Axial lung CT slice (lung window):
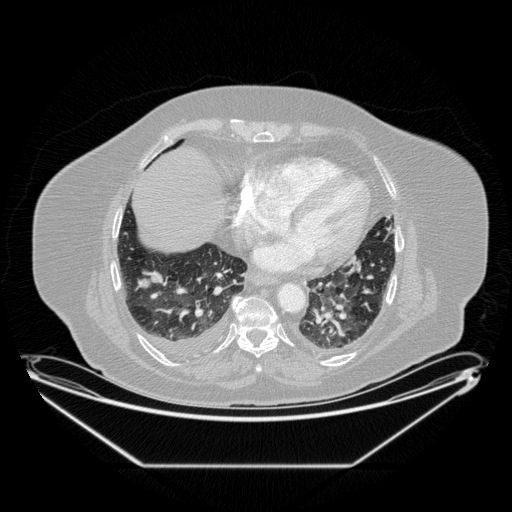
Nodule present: yes
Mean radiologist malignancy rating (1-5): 4.25